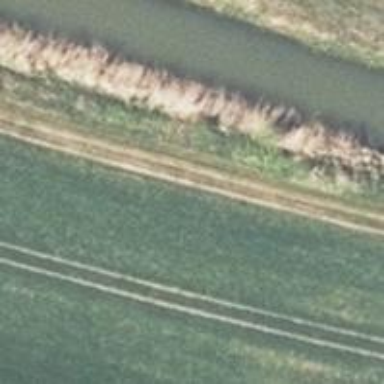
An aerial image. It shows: Power pole.